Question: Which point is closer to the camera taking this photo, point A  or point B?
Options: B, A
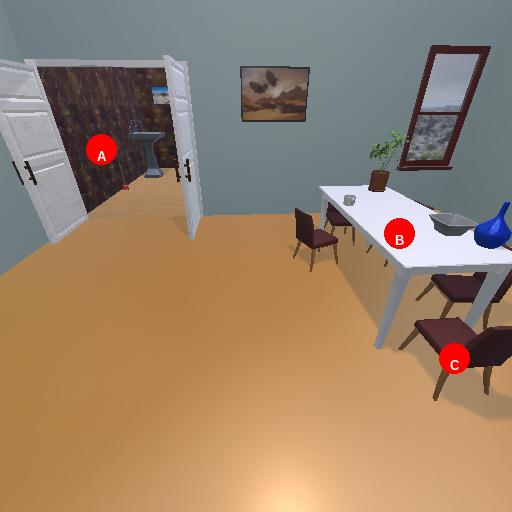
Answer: B